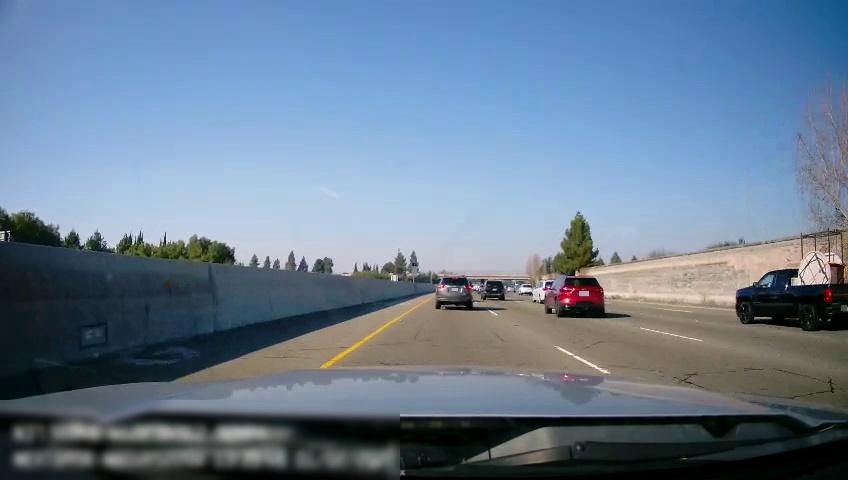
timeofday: Day
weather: Sunny
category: Drivable Space
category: Vehicles | Car
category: Vehicles | Van
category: Vehicles | Truck
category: Vehicles | SUV
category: Vehicles | SUV
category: Vehicles | SUV
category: Lanes | Alternate Lane
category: Lanes | Alternate Lane
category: Lanes | Alternate Lane
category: Lanes | Current Lane
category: Lanes | Current Lane
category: Traffic | Signs